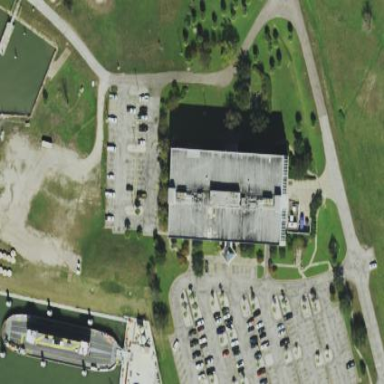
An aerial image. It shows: Building.